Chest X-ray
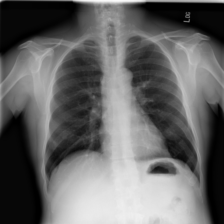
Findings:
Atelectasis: negative
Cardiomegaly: negative
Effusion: negative
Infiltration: negative
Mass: negative
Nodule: negative
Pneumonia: negative
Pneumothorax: negative
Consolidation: negative
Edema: negative
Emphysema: negative
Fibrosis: negative
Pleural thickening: negative
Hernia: negative